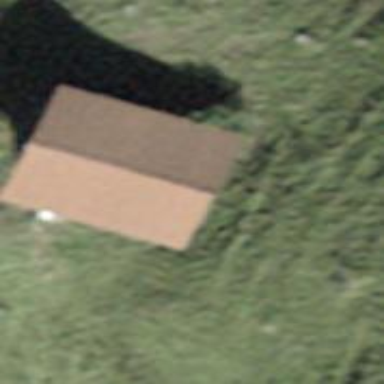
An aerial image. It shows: Barn.